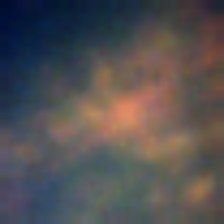
Taxon: Unknown_full_image
Group: Unknown